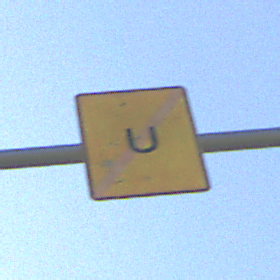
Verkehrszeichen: EndeUmleitung
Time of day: MorningAfternoon
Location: Outdoor (Nature)
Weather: PartlyCloudy
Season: NotSpecified
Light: Natural